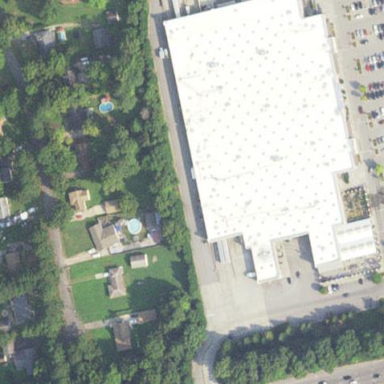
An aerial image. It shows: Commercial building housing supermarket.